Question: I am just starting with Ruby on Rails, because I was told that it is a powerful framework to build web applications.
Maybe it is true, but I can not test it (yet).
My problem is that even if in the tutorials everything seem to be clear and easy, I think I am missing steps during configuration.
I have a xampp1.7.4 server running on my Ubuntu10.10 system, which is loocated in
'''
/opt/lampp
'''
Then, following this <URL> or any other, I made the first step:
'''
rails myProyect
'''
It generates a new folder with a structure of a RoR project. Then I paste that folder on /opt/lampp/htdocs and just going to <URL> it should appear the RoR welcome message, but instead I am getting the tree of the folder, as the image attached shows.

Can anybody help me to figure out what I have missed?? Thanks in advance
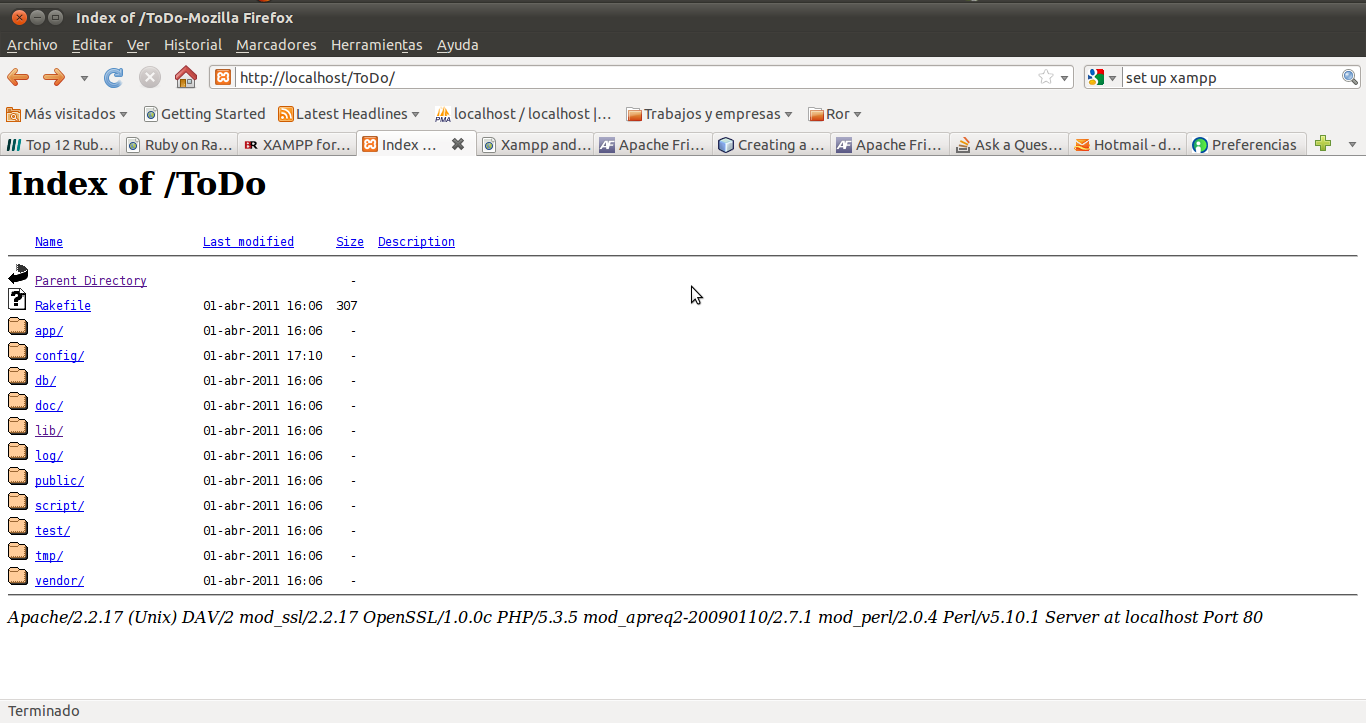
Answer: If you want to use rails on apache, you should look into <URL>
And if you want to test your first rails application just go to the app directory and start WEBrick (simple http server):
'''
cd /opt/lampp/htdocs/myProject
rails server
'''